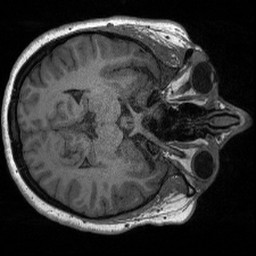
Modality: T1w
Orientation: axial
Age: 33
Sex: female